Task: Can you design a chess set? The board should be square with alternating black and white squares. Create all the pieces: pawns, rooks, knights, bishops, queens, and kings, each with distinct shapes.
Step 2959:
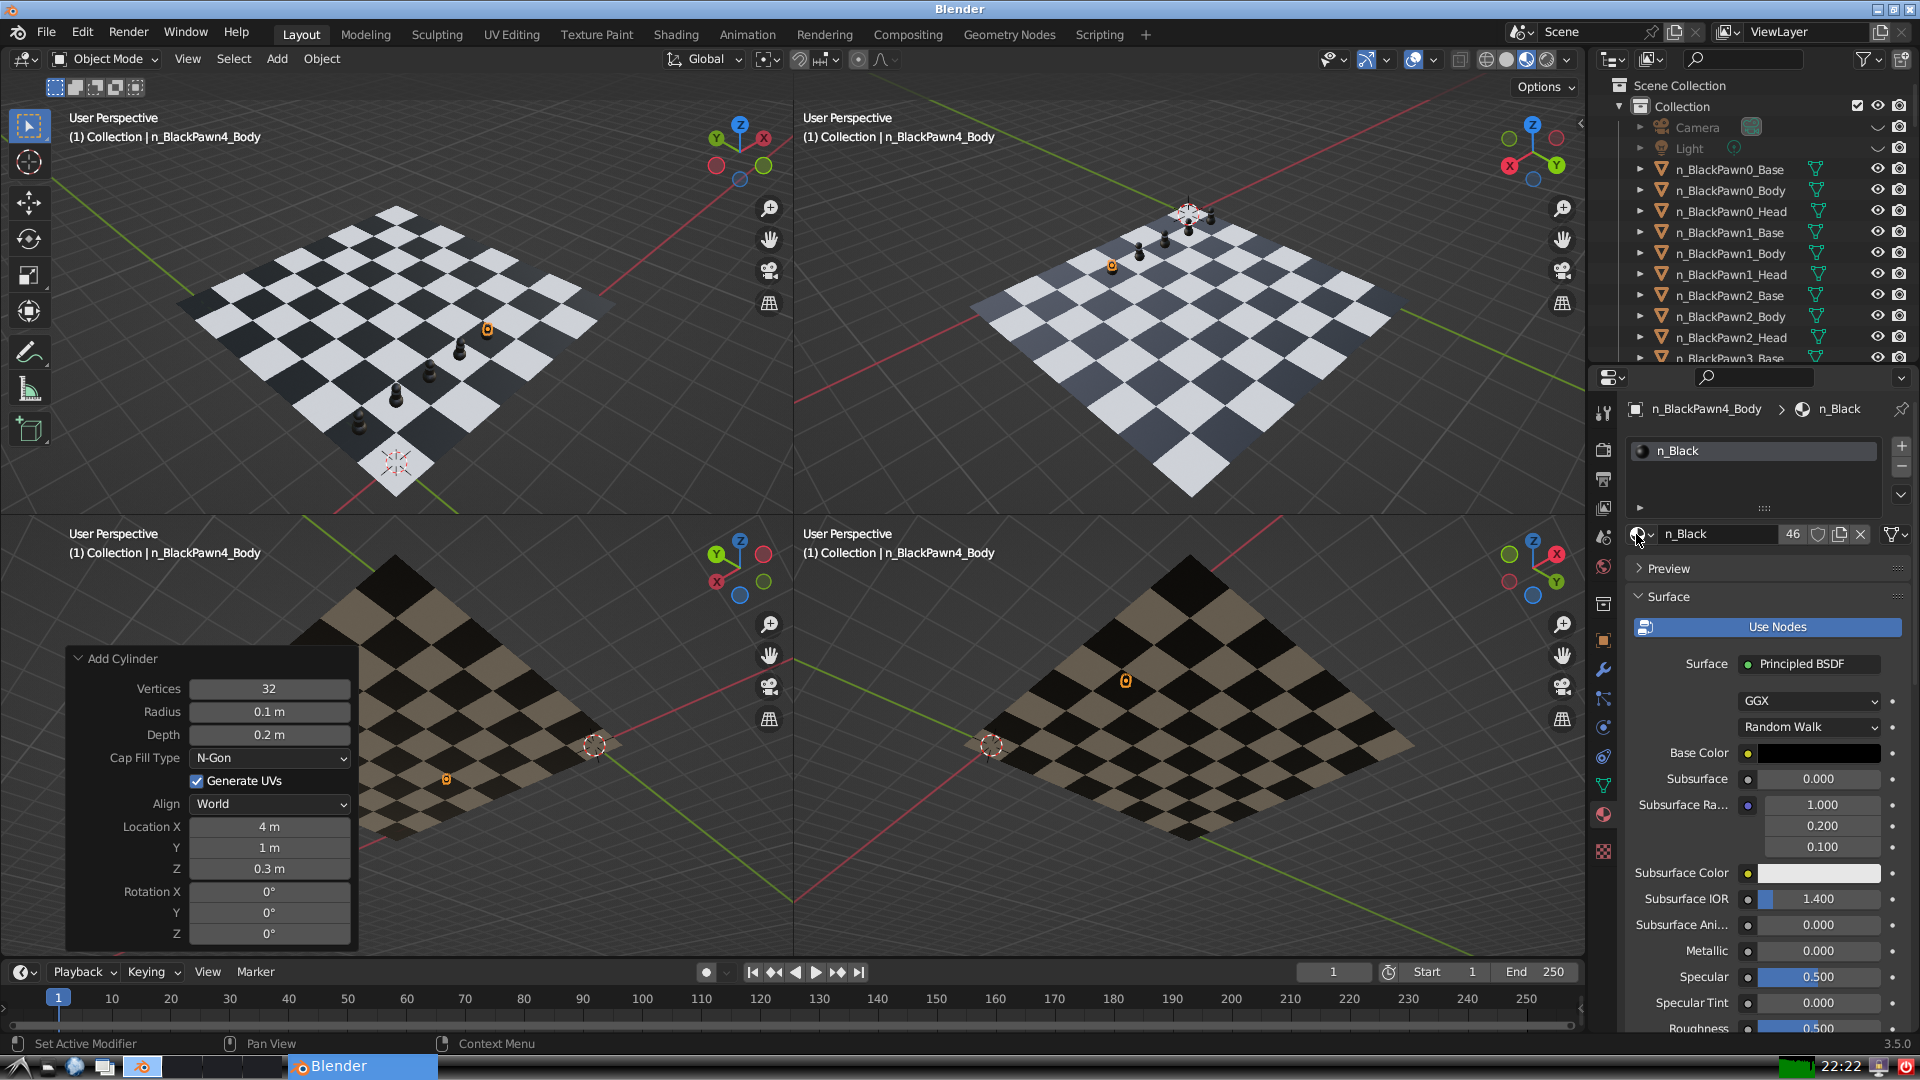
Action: {"mouse_move": [278, 58]}